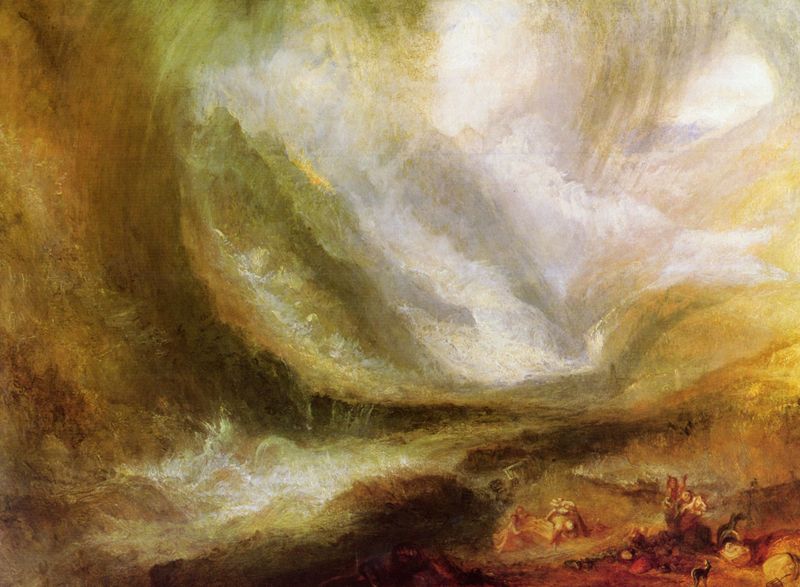
Titel: Schneesturm, Lawine und Überschwemmung. Eine Szene im oberen Val d'Aouste, Piemont
Künstler: William Turner
Standort: Chicago (Illinois)
Institution: The Art Institute of Chicago
Schlagwörter: berg, felsen, gemälde, gewitter, gott, himmel, körper, meer, wasser, weiß, wolken, fluss, frauen, gelb, grün, landschaft, menschen, ocker, see, ufer, braun, busen, frau, grau, hell, licht, orange, hund, rot, schnee, tier, tiere, weg, wolke, leute, leiche, stein, steine, bach, erde, hügel, nass, natur, wind, gewässer, dunkelheit, sitzend, kind, höhle, wasserfall, pferde, rund, brüste, gischt, strand, welle, wellen, berge, fels, gebirge, zug, dunst, nebel, schlucht, winter, ausflug, baby, oliv, rast, silhouette, figuren, romantik, schaum, strom, brandung, brausen, flut, gicht, naturgewalt, orkan, schiffbruch, sturm, sturmflut, tsunami, turner, unwetter, wetter, wild, woge, unscharf, regen, katze, eingang, schaf, antike, moses, alpen, leuchtturm, aufruhr, stillen, gischr, spritzen, apokalypse, fall, reflektion, plan, spritzer, undeutlich, durchbruch, schafe, hirten, ziege, rettung, tosen, elefanten, ziegen, fahrt, moose, böen, feucht, william, floß, schneesturm, william turner, strum, schaumkrone, antikes thema, böe, frau mit kind, hannibal, wellenberge, überquerung der alpen, po, dneklheit, mrnschn, wasserfaal